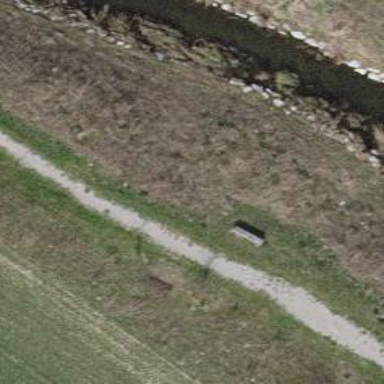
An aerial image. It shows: Bench for seating.